Question: Any sample code like view switches like google plus, Nearby to Circles to Incomming?

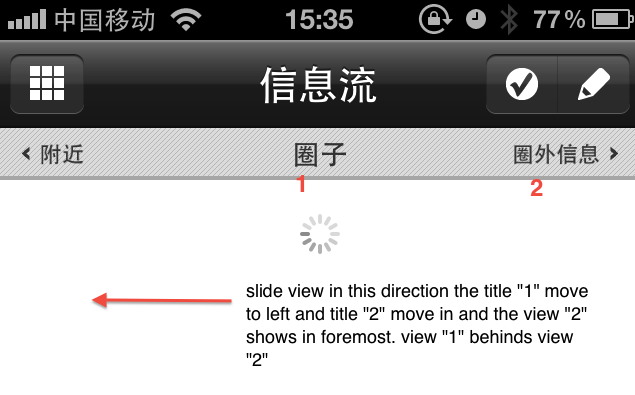
Answer: I made this it's similar to what you want I think.
<URL>